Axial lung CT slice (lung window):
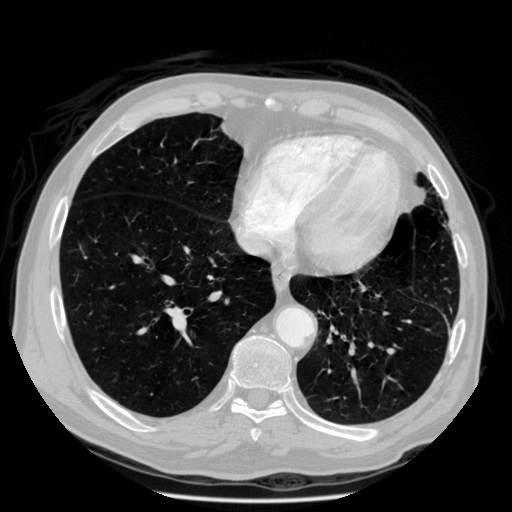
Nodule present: no